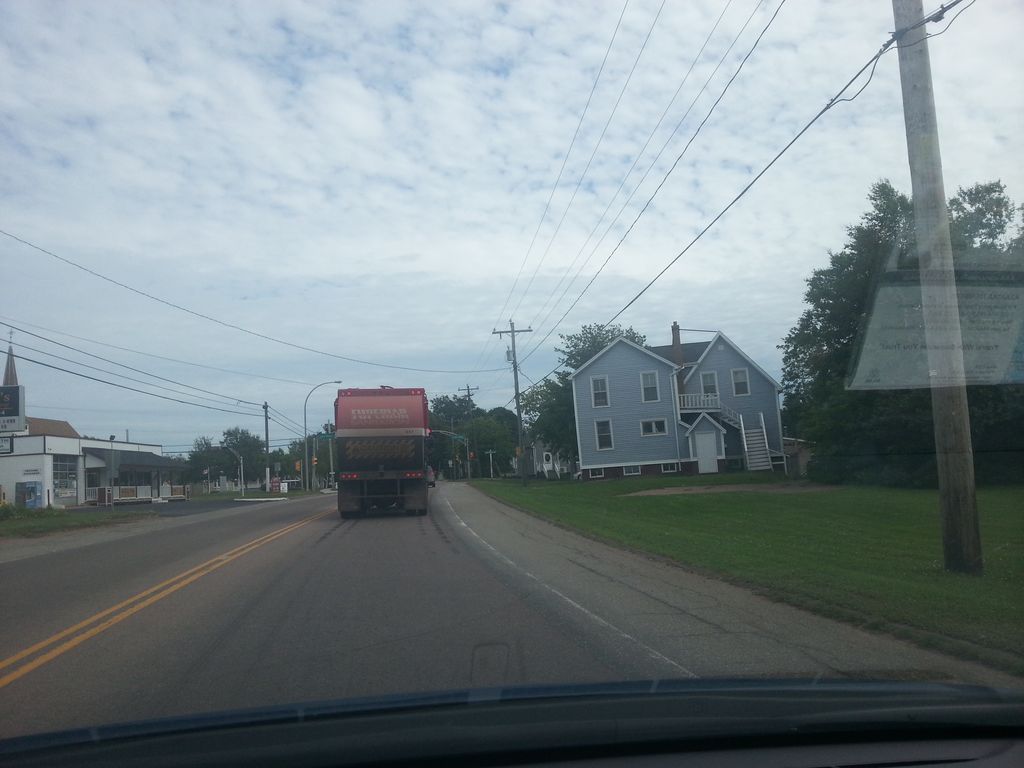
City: charlottetown